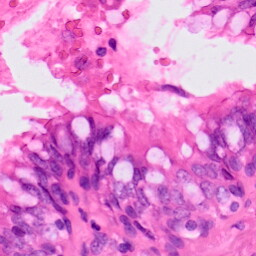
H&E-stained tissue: Lung